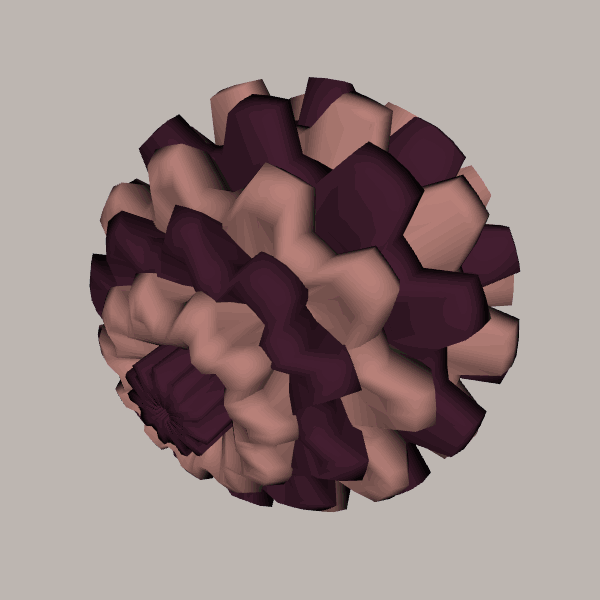
Background: light